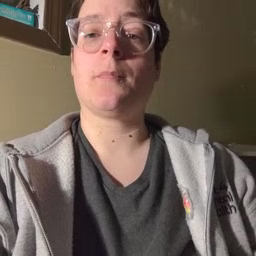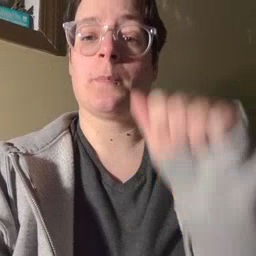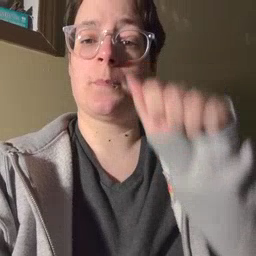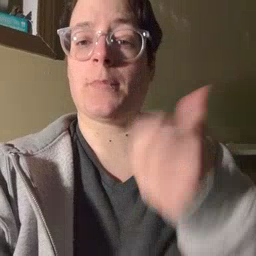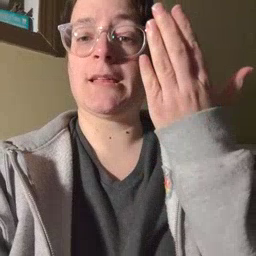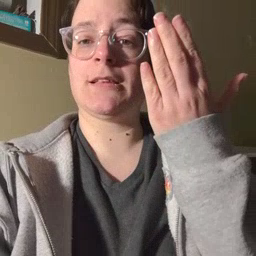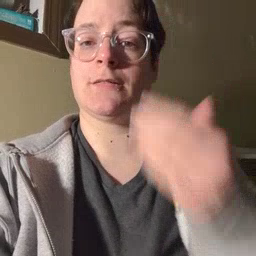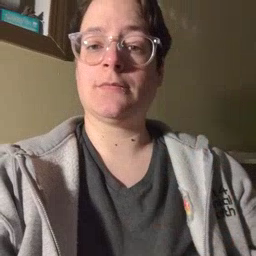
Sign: mitten